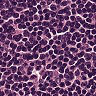
Metastatic tissue present: no